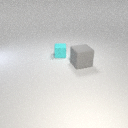
small cyan rubber cube to the left of large gray rubber cube